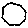
Label: hexagon